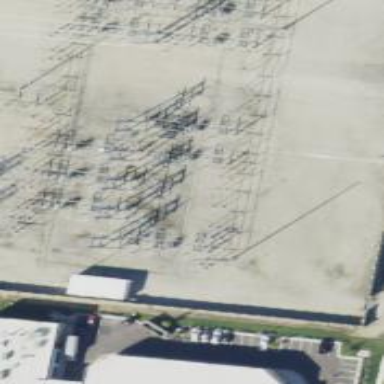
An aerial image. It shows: Switch used for power control.